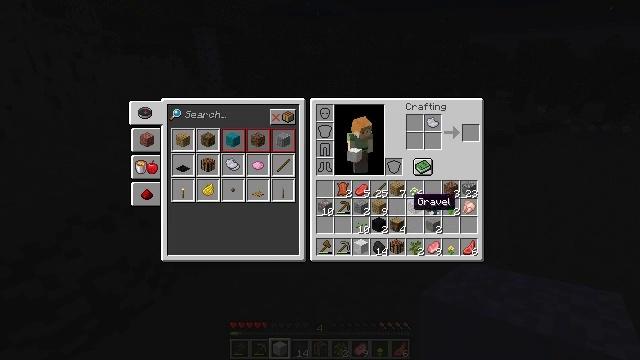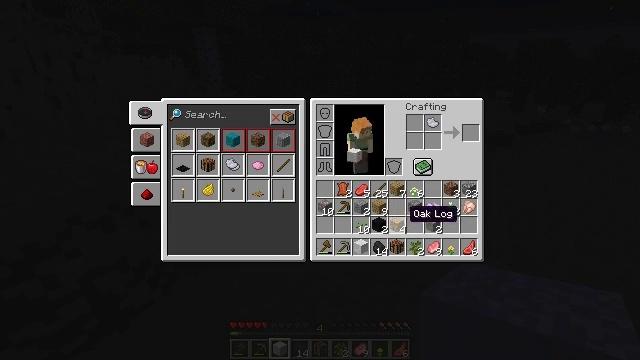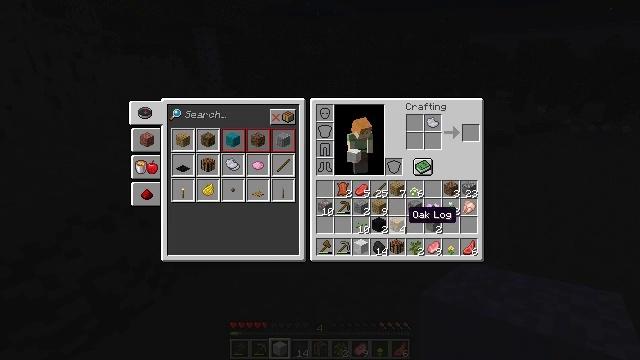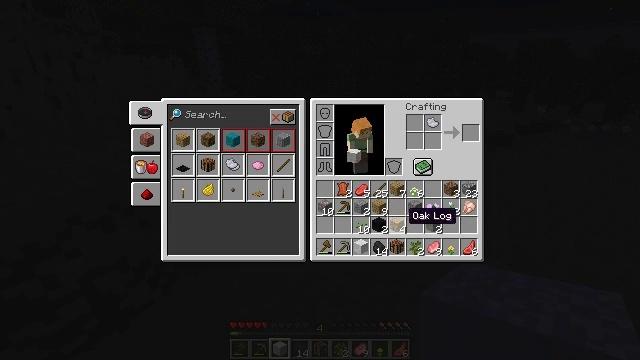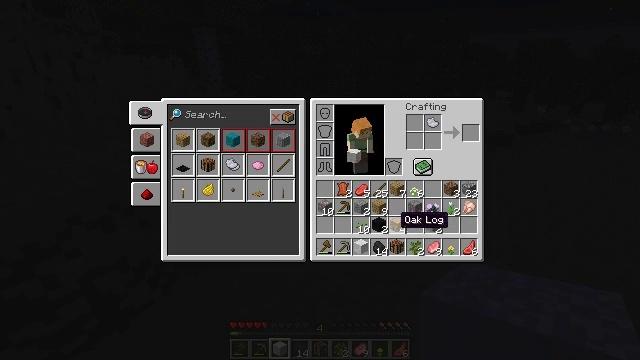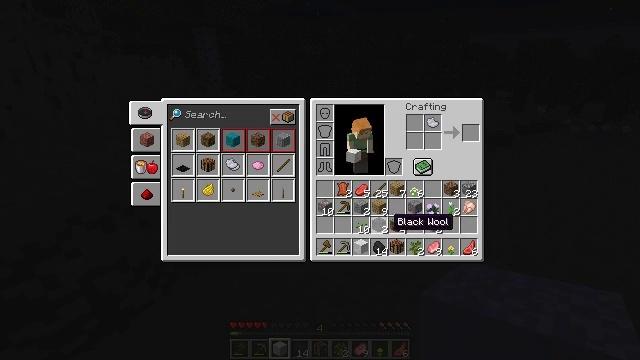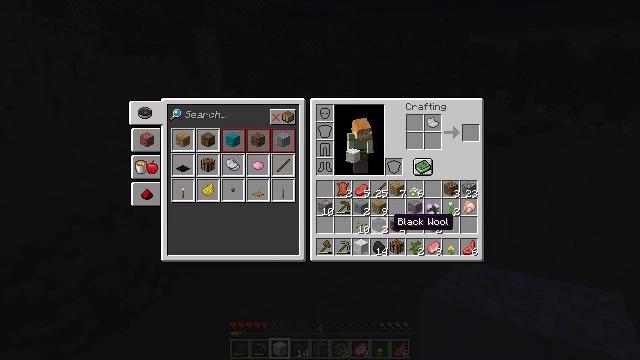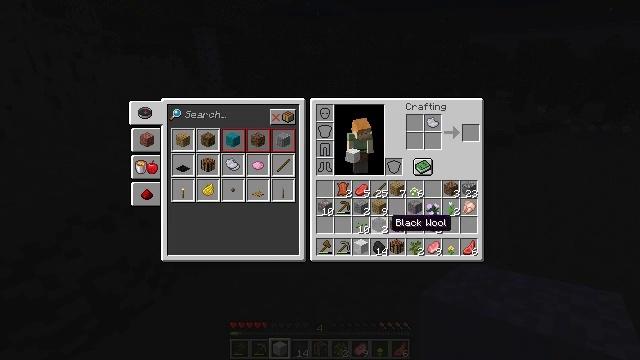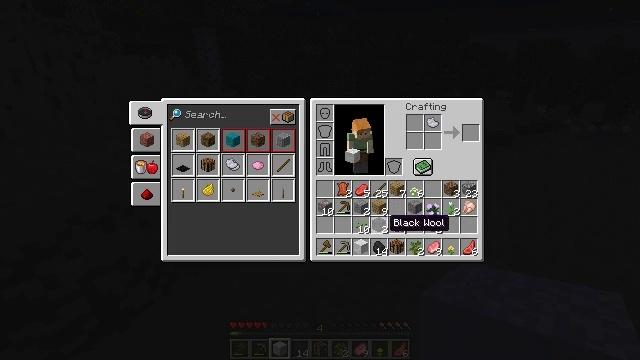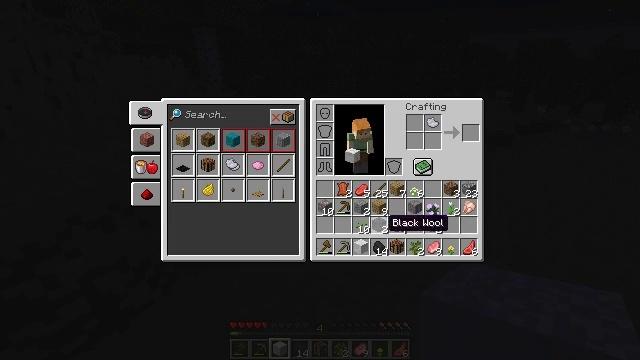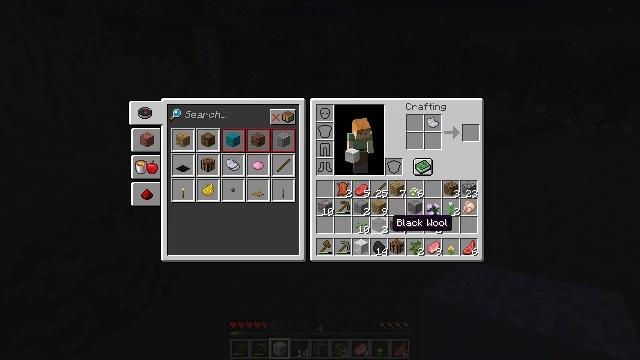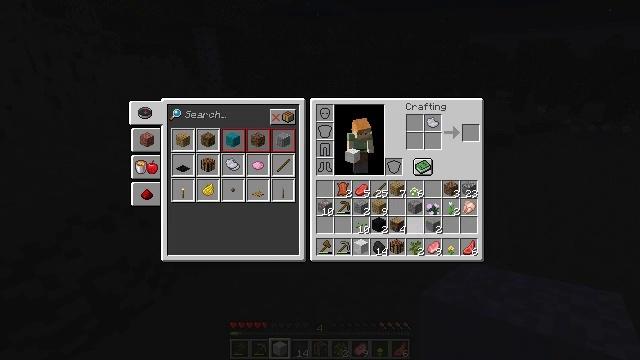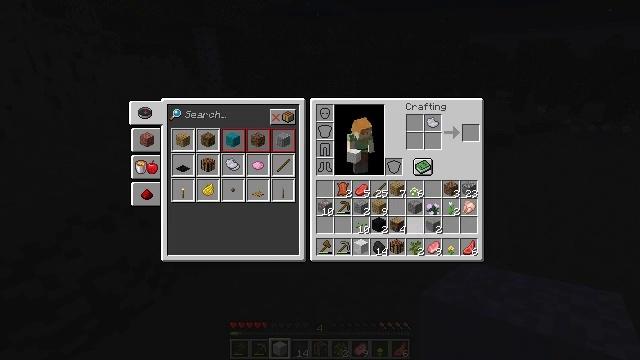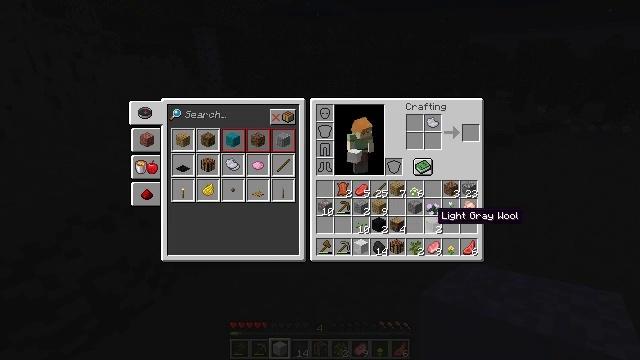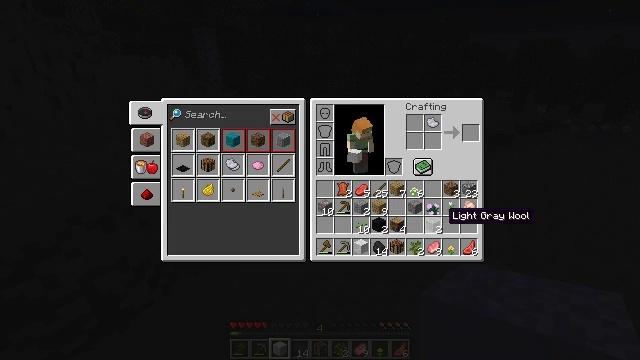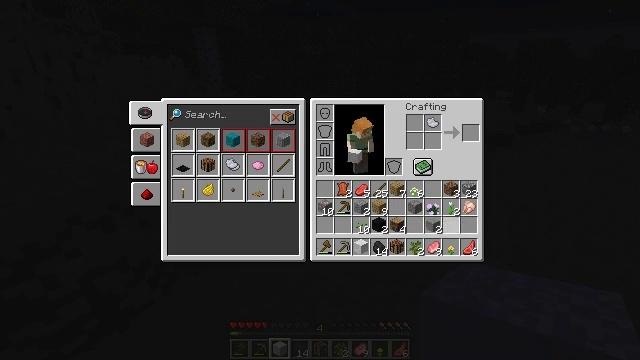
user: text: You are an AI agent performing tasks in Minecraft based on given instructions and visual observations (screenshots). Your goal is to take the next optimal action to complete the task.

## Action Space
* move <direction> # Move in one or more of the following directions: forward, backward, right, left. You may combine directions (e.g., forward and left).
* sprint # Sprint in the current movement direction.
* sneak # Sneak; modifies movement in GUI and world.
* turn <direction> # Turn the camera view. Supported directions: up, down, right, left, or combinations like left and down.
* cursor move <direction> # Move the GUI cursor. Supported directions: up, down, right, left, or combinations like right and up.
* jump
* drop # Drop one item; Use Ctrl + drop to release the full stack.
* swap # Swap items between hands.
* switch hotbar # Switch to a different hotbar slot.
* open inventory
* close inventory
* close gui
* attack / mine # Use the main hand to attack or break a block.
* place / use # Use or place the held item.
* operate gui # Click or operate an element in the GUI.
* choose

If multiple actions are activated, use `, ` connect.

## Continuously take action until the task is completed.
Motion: motion action
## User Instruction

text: Combine wool and dye to craft light gray wool.
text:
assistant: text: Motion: cursor move down
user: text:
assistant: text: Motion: no_op
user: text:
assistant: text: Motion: no_op
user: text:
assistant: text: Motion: cursor move left
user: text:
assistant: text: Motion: cursor move left
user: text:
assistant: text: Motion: no_op
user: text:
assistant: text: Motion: no_op
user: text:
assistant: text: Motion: no_op
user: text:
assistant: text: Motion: no_op
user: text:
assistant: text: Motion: no_op
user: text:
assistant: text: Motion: cursor move right
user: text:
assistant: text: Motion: cursor move right
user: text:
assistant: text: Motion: cursor move right
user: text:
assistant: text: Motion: cursor move right
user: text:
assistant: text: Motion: no_op
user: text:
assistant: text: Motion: no_op
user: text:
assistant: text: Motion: no_op
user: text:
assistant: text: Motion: cursor move left and down
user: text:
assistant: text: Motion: cursor move left
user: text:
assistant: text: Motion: no_op
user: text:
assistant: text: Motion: no_op
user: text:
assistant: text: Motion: cursor move right
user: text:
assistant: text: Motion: cursor move right
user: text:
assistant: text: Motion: no_op
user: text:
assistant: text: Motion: cursor move left
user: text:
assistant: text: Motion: cursor move left
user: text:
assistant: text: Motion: cursor move left
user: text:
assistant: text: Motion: no_op
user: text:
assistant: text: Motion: no_op
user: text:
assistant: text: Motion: no_op